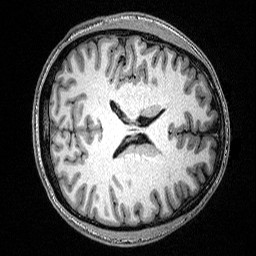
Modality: T1w
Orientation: axial
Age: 26
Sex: male
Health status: healthy
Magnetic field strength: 3 T
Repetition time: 2.53 s
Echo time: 0.00331 s